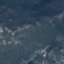
Land use / land cover: HerbaceousVegetation